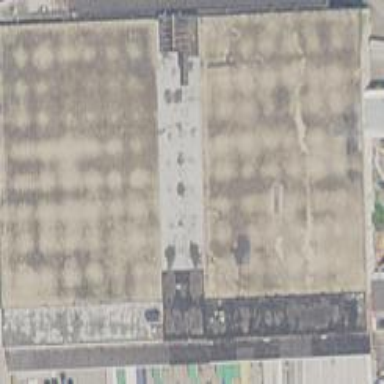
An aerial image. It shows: Warehouse building.